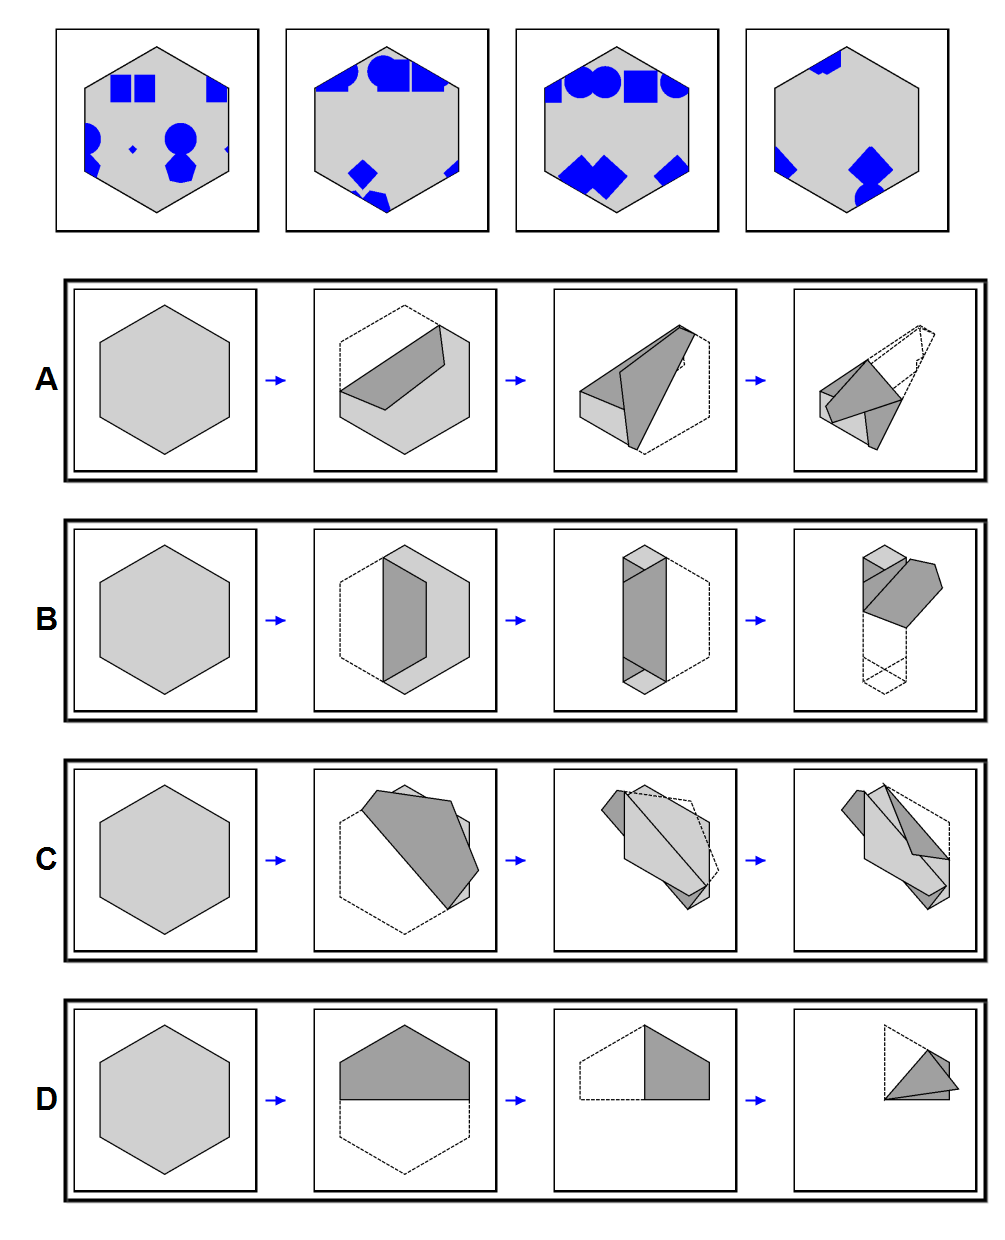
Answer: B